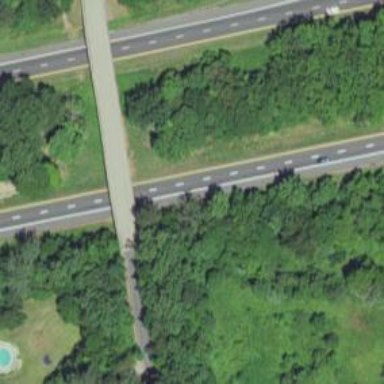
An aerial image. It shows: Motorway.